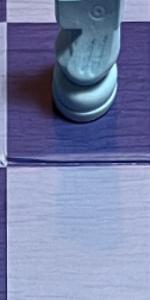
Label: Empty